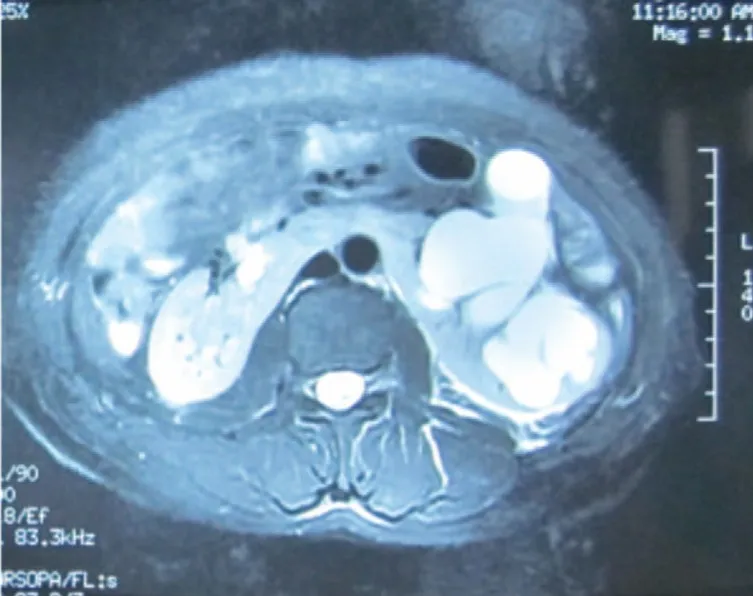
The MRI (T2) scan. Showed the horseshoe kidney in this patient.
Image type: radiology (mri)